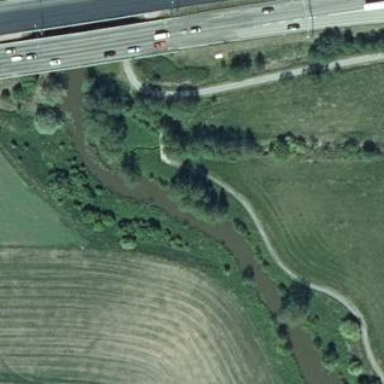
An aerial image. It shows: Footway on bridge.